Milling tool wear sample.
Tool blade image: 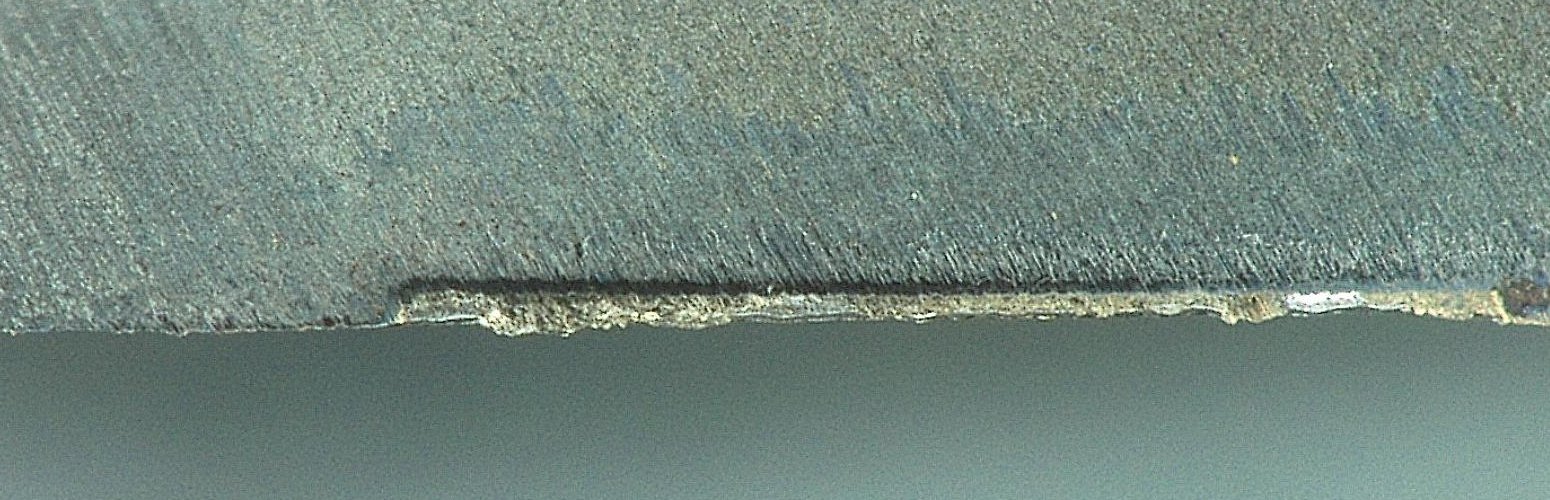
Chip image: 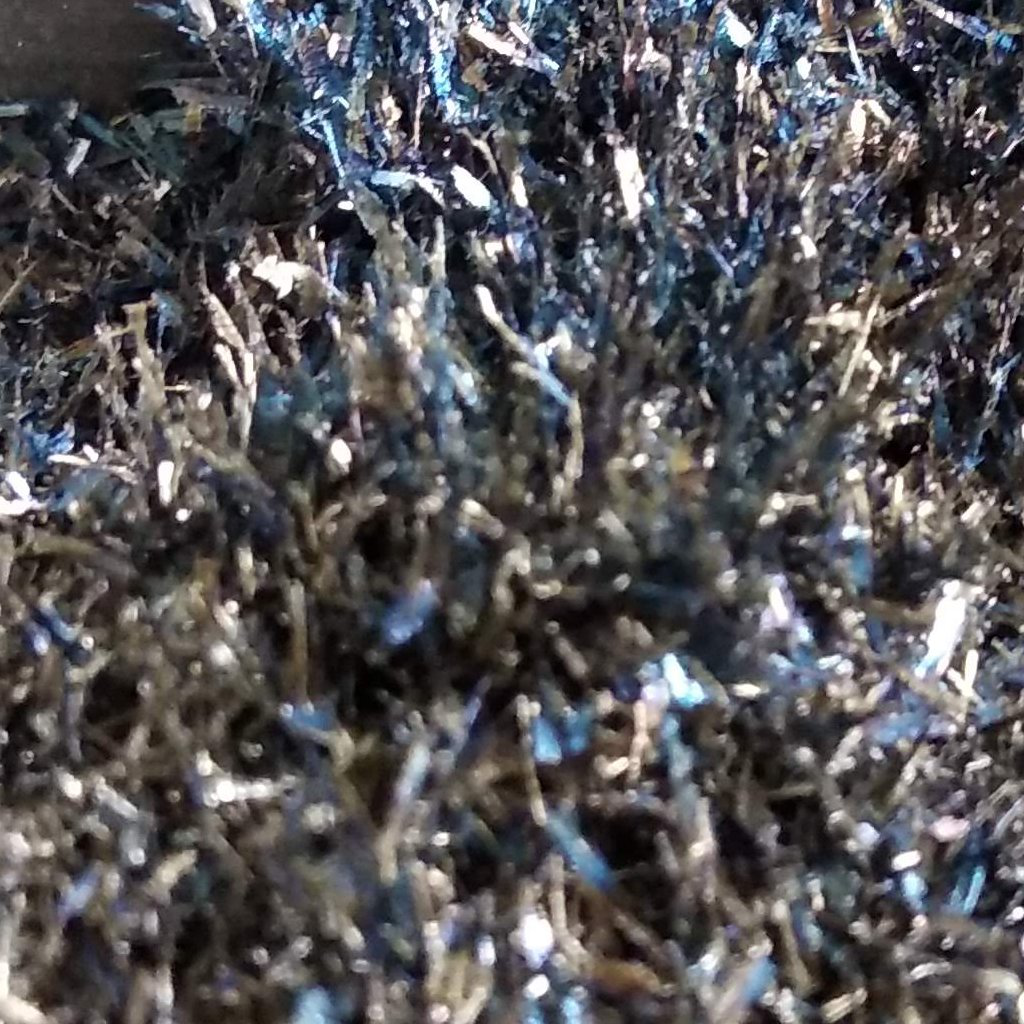
Workpiece image: 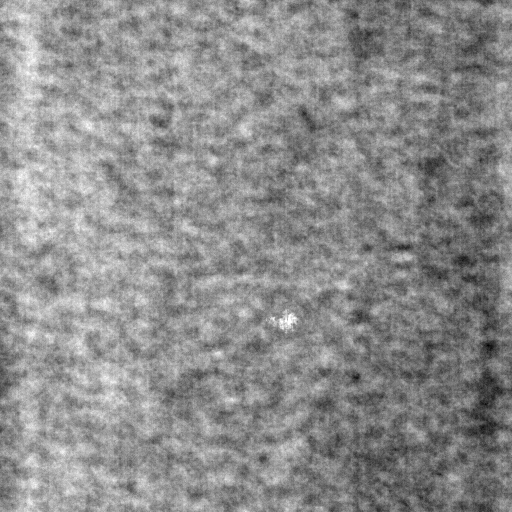
Tool wear state: used
Gaps: 7.36
Flank wear: 93
Overhang: 24.38
Force-signal Mel-spectrograms (X, Y, Z axes): 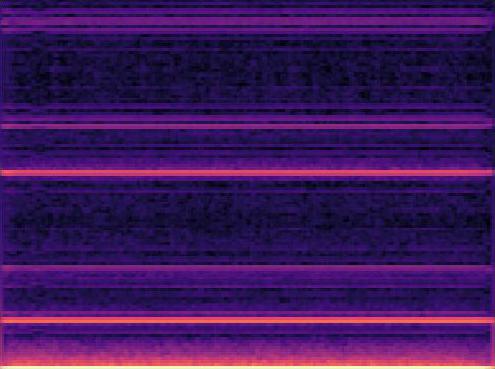 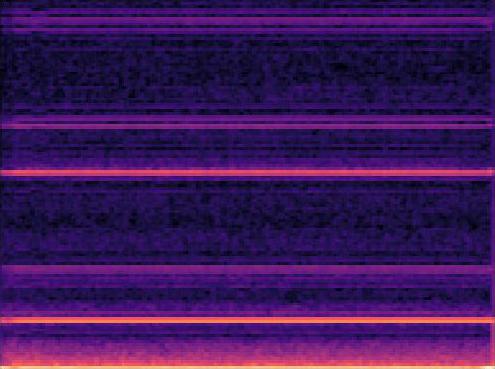 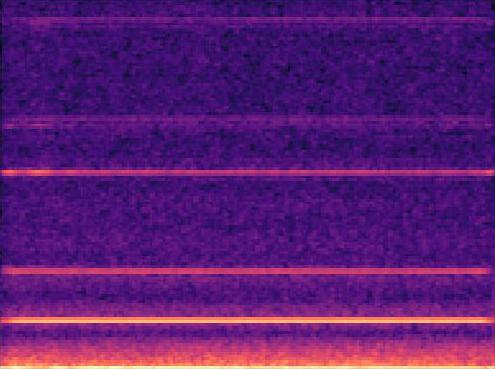
Force-signal scalograms (X, Y, Z axes): 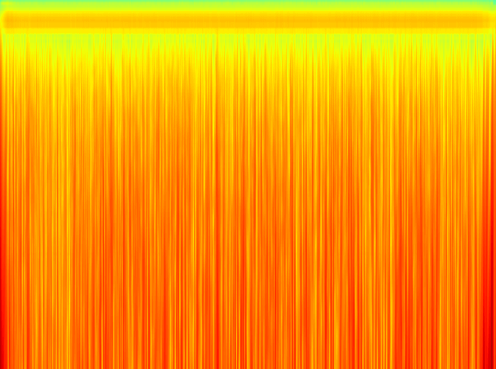 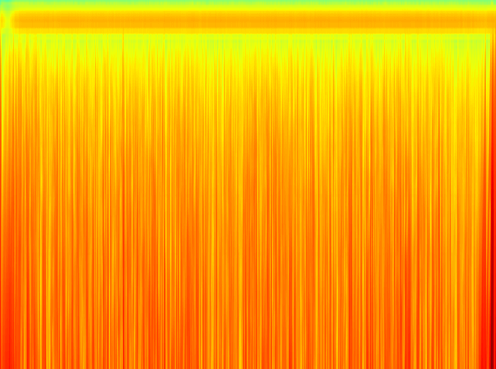 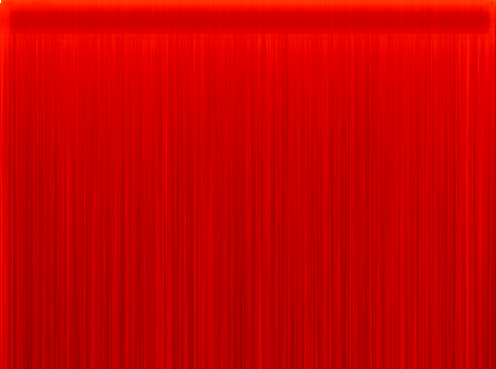
Force phase: steady_state_stabilization_wear